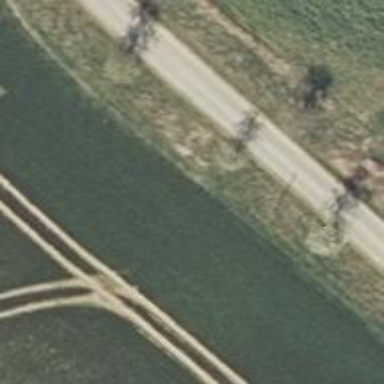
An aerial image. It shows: Unclassified road.